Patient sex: M
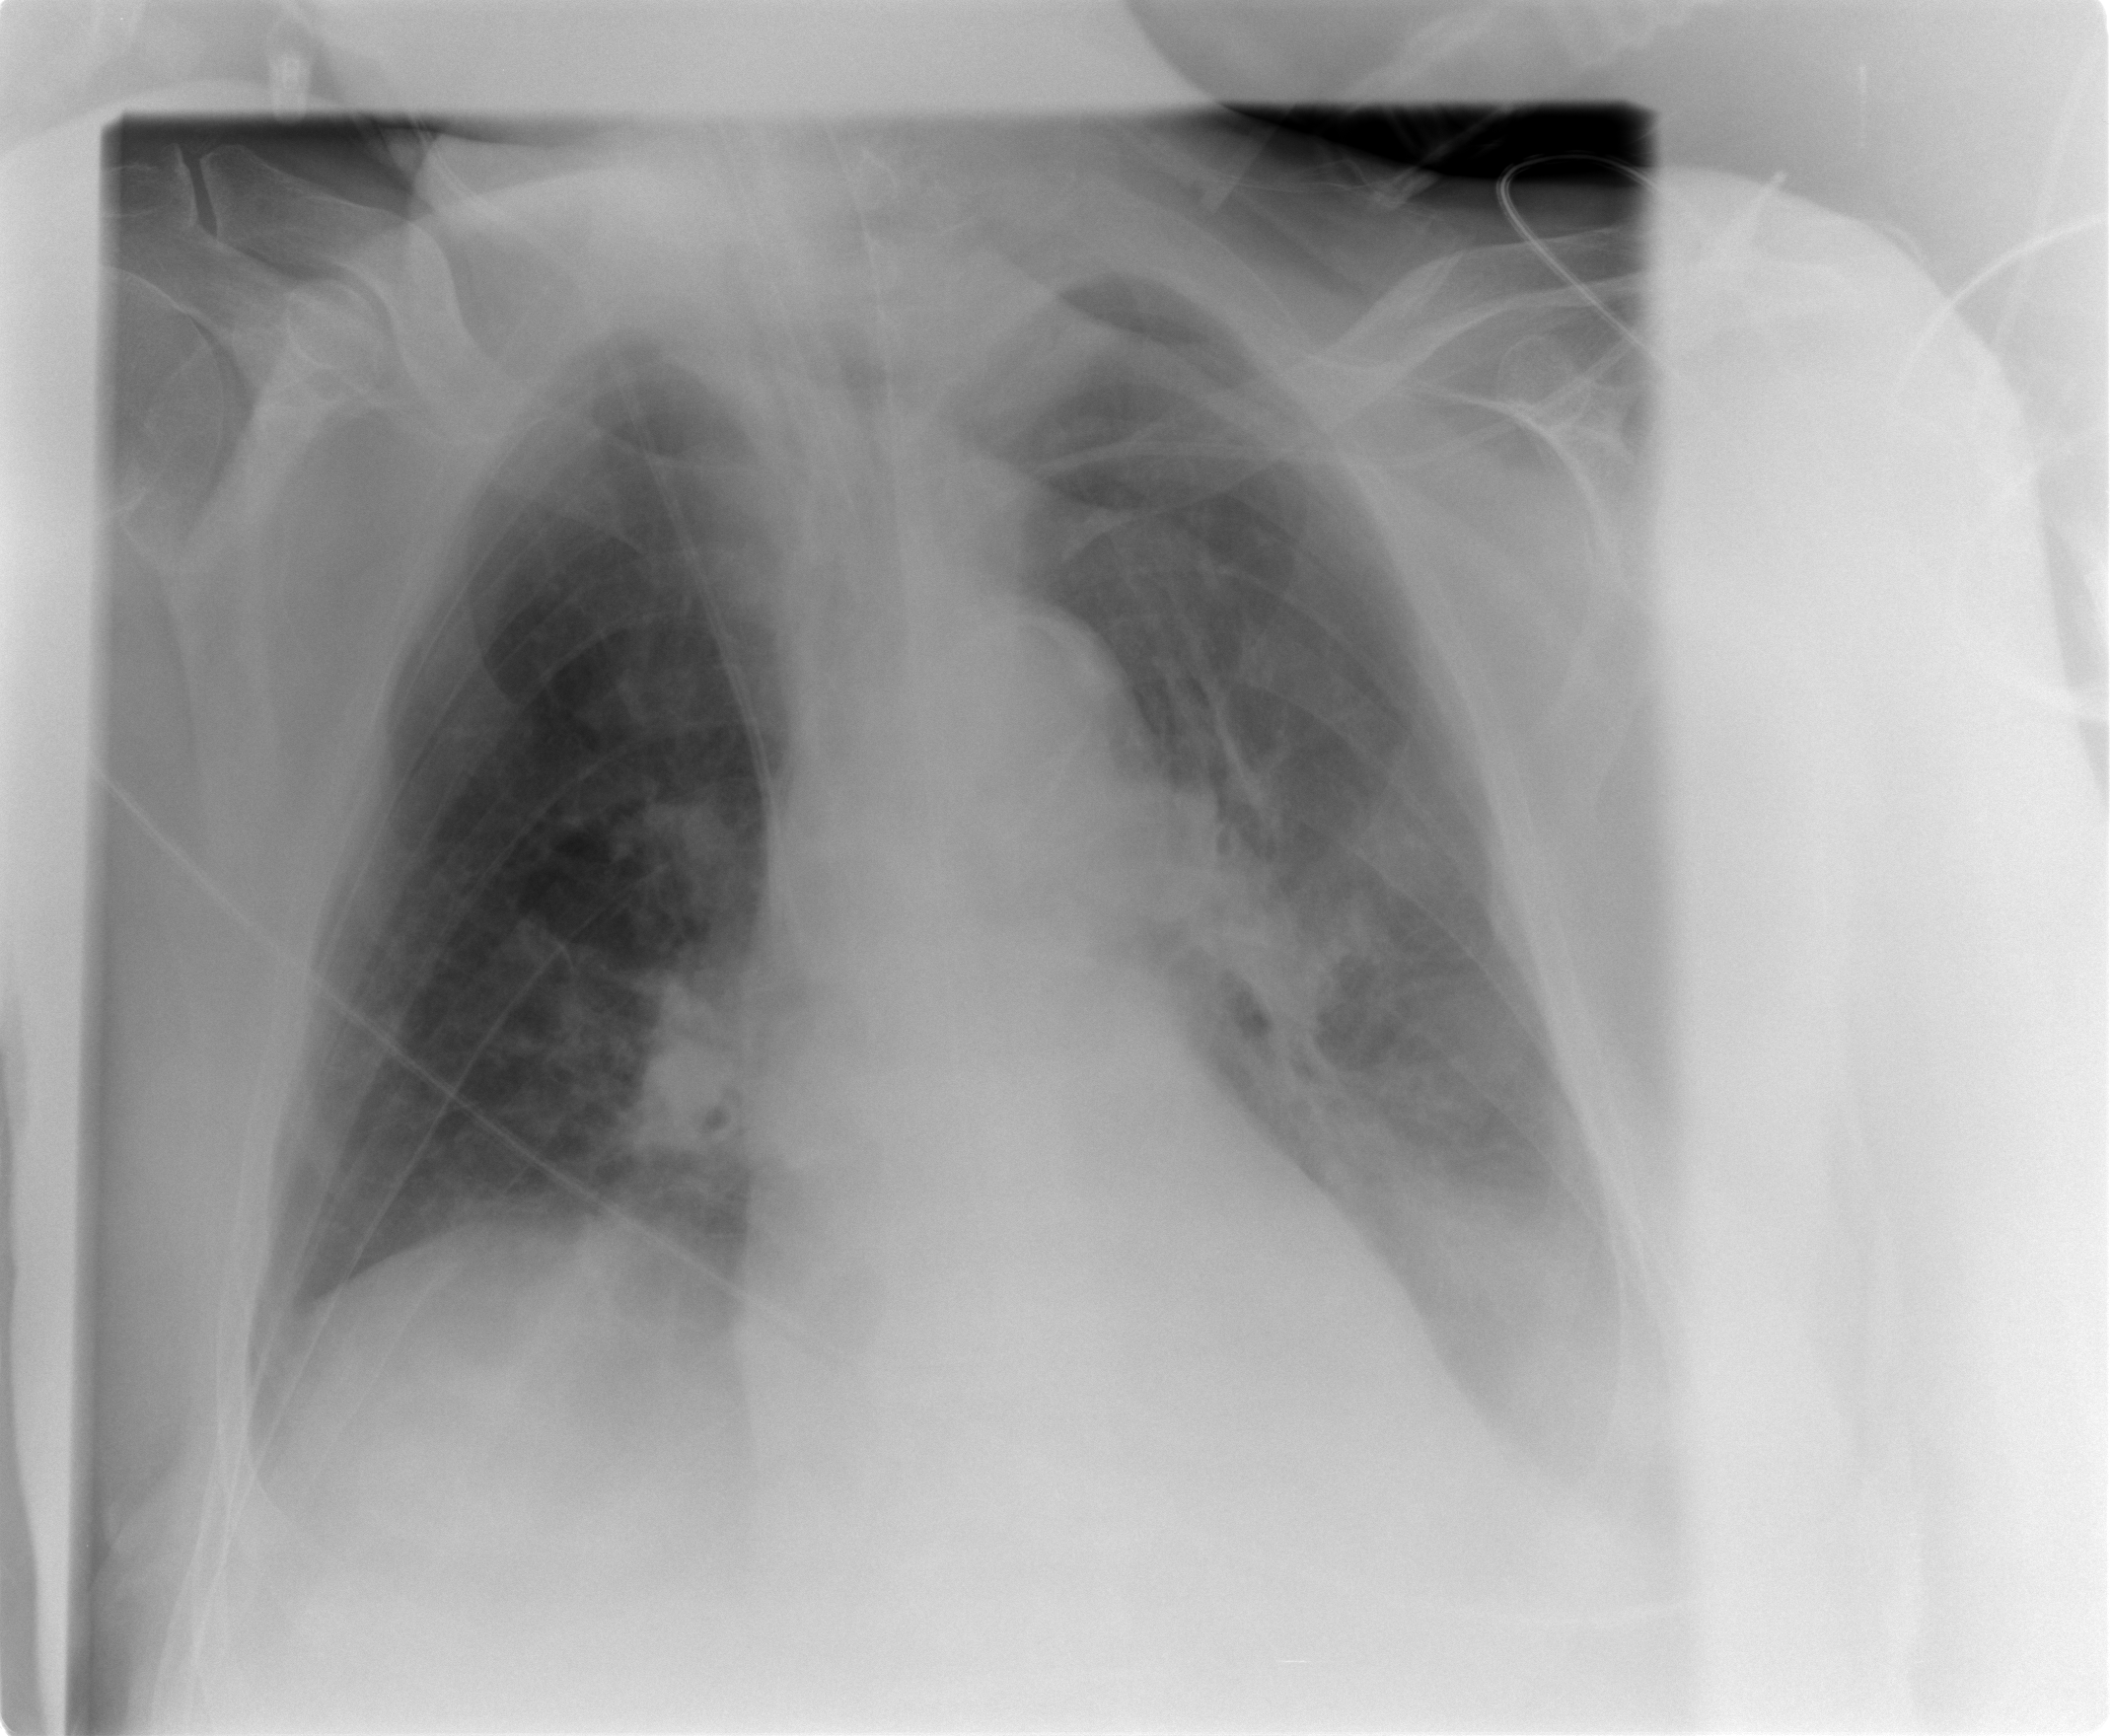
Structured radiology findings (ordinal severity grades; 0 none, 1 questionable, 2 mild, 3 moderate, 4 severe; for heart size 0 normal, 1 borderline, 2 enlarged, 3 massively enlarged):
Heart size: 0
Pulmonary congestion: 1
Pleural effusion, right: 1
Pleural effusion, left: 3
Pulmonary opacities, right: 2
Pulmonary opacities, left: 2
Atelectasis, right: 2
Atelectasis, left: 2